Brain MRI, t1w sequence, axial 2D slice.
Patient: age 44, sex F, weight 95 kg, height 1.95 m
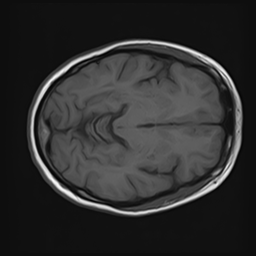